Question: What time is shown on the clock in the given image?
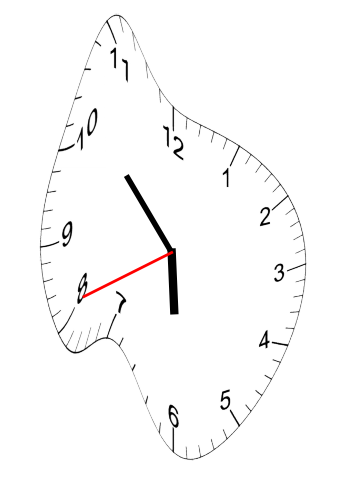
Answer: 05:52:41